Chest X-ray:
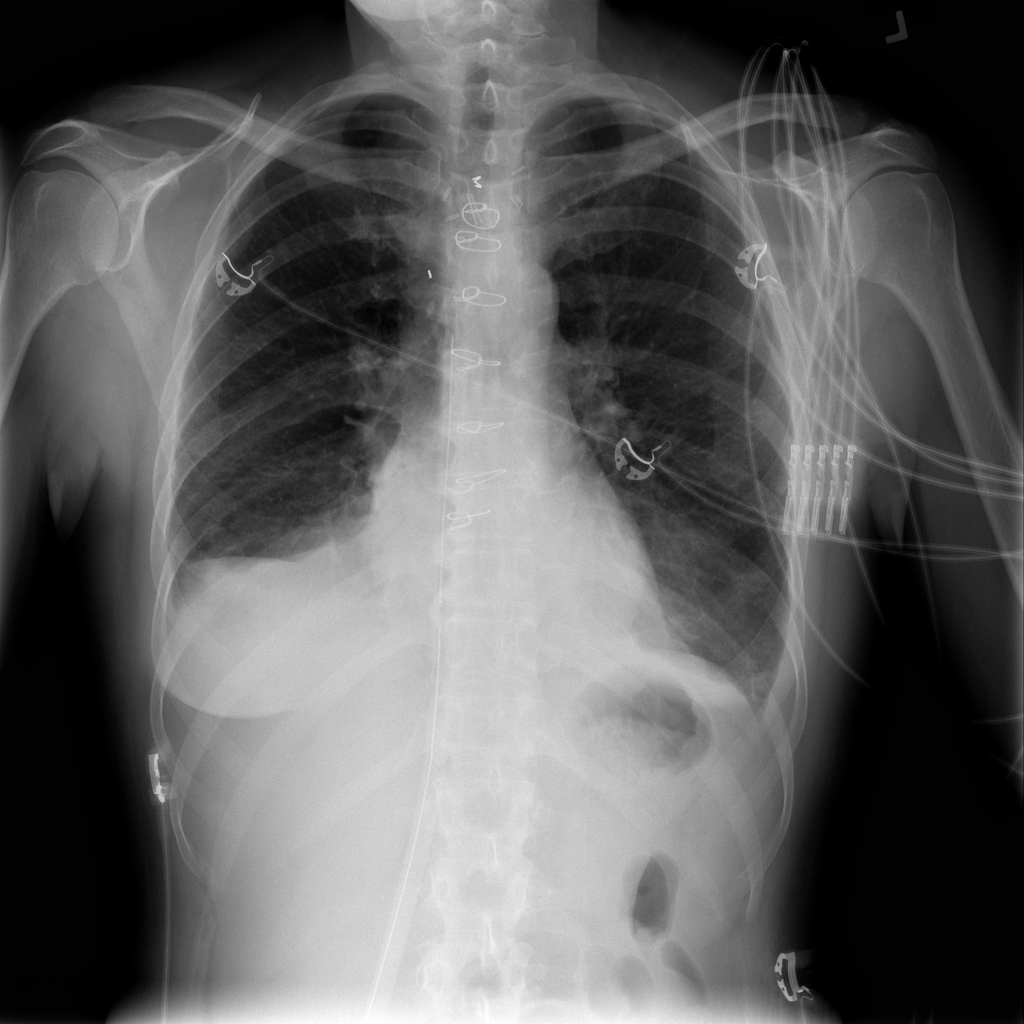
Findings: Effusion
No abnormal finding: no